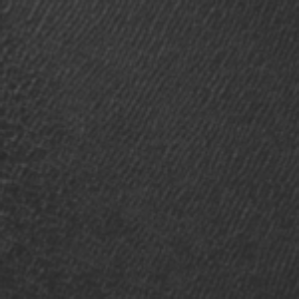
Label: frost